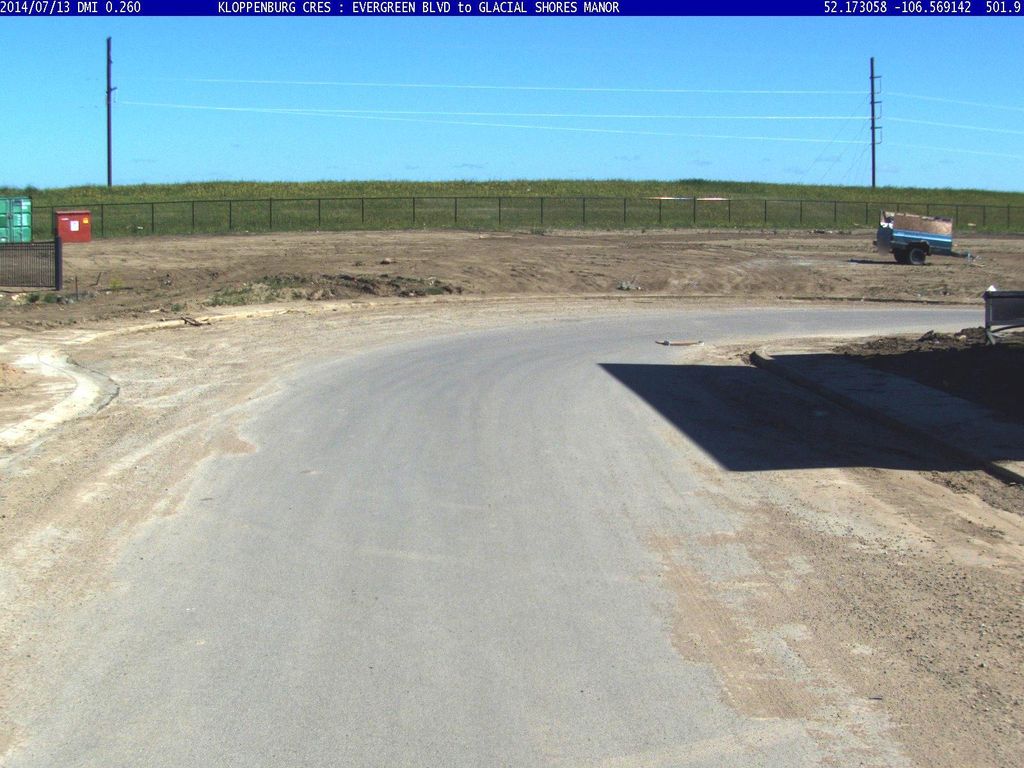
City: saskatoon